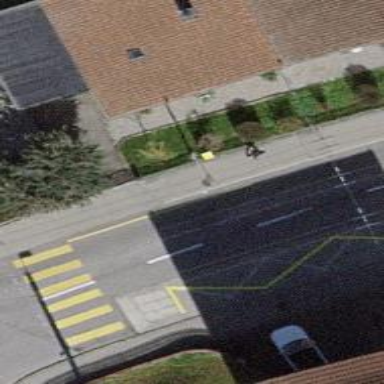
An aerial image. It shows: Post box is visible.